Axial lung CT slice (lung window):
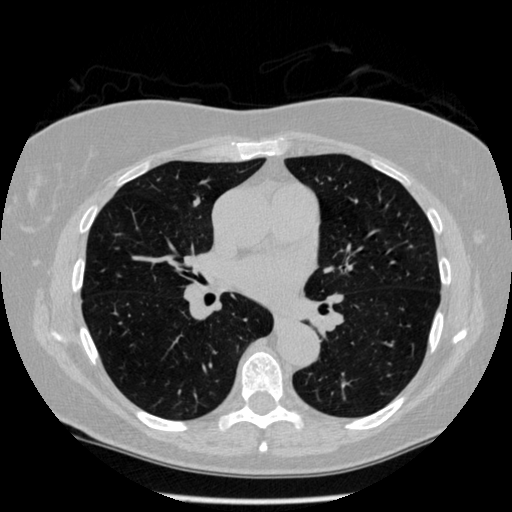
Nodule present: no